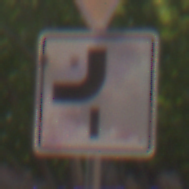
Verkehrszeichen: VerlaufVorfahrtsstrasse7
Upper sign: VorfahrtGewaehren
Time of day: MorningAfternoon
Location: Outdoor (Suburban)
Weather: PartlyCloudy
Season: NotSpecified
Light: Natural